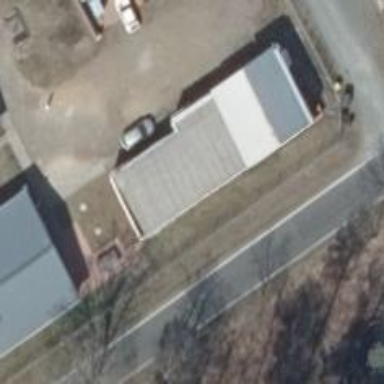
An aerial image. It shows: Building with flat roof.